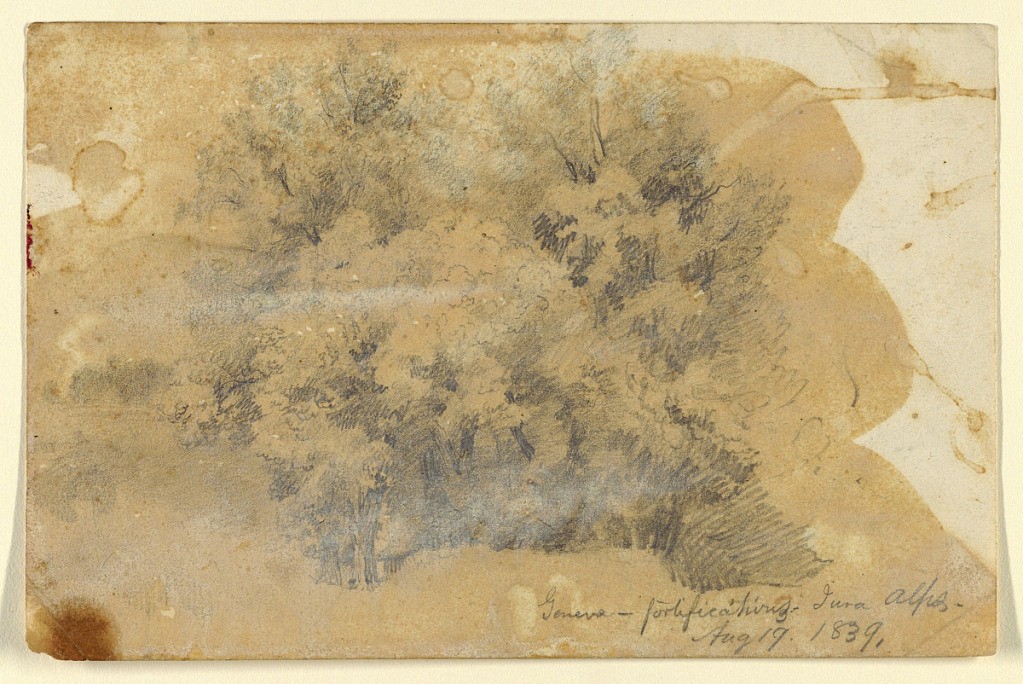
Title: Study of Trees, Geneva
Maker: Daniel Huntington, American, 1816–1906
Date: August 19, 1839
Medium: Graphite on cream wove paper
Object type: Drawing
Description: Study of a group of large trees.